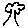
Label: tree